Brain MRI, t2w sequence, axial 2D slice.
Patient: age 41, sex M, weight 95 kg, height 1.95 m
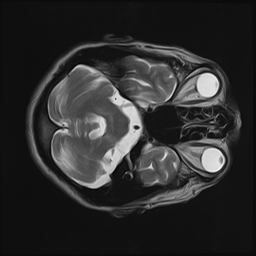